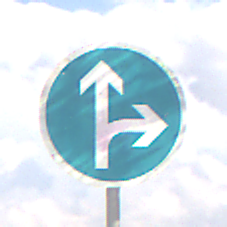
Verkehrszeichen: VorgeschriebeneFahrtrichtungGeradeausOderRechts
Umgebung: Outdoor, Nature
Tageszeit: MorningAfternoon
Wetter: PartlyCloudy
Licht: Natural
Jahreszeit: NotSpecified
Kontrast: HighContrast